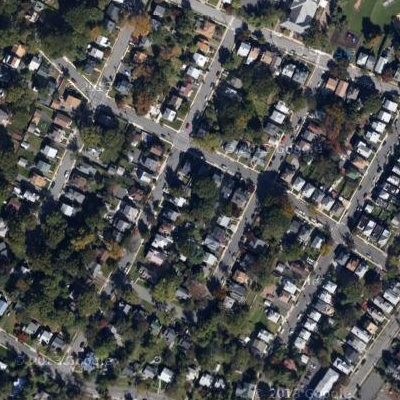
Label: fResident